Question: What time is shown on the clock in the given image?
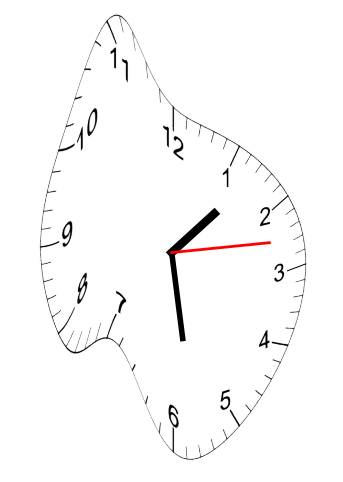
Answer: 01:28:13